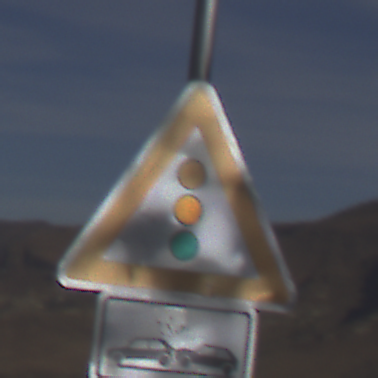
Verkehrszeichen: Lichtzeichenanlage
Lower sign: Entfernungsangaben2
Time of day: MorningAfternoon
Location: Outdoor (Nature)
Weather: PartlyCloudy
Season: NotSpecified
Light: Natural